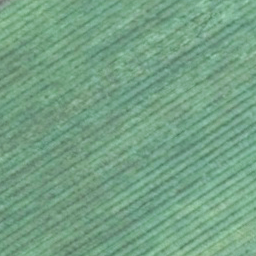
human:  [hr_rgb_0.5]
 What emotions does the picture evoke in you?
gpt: farmland